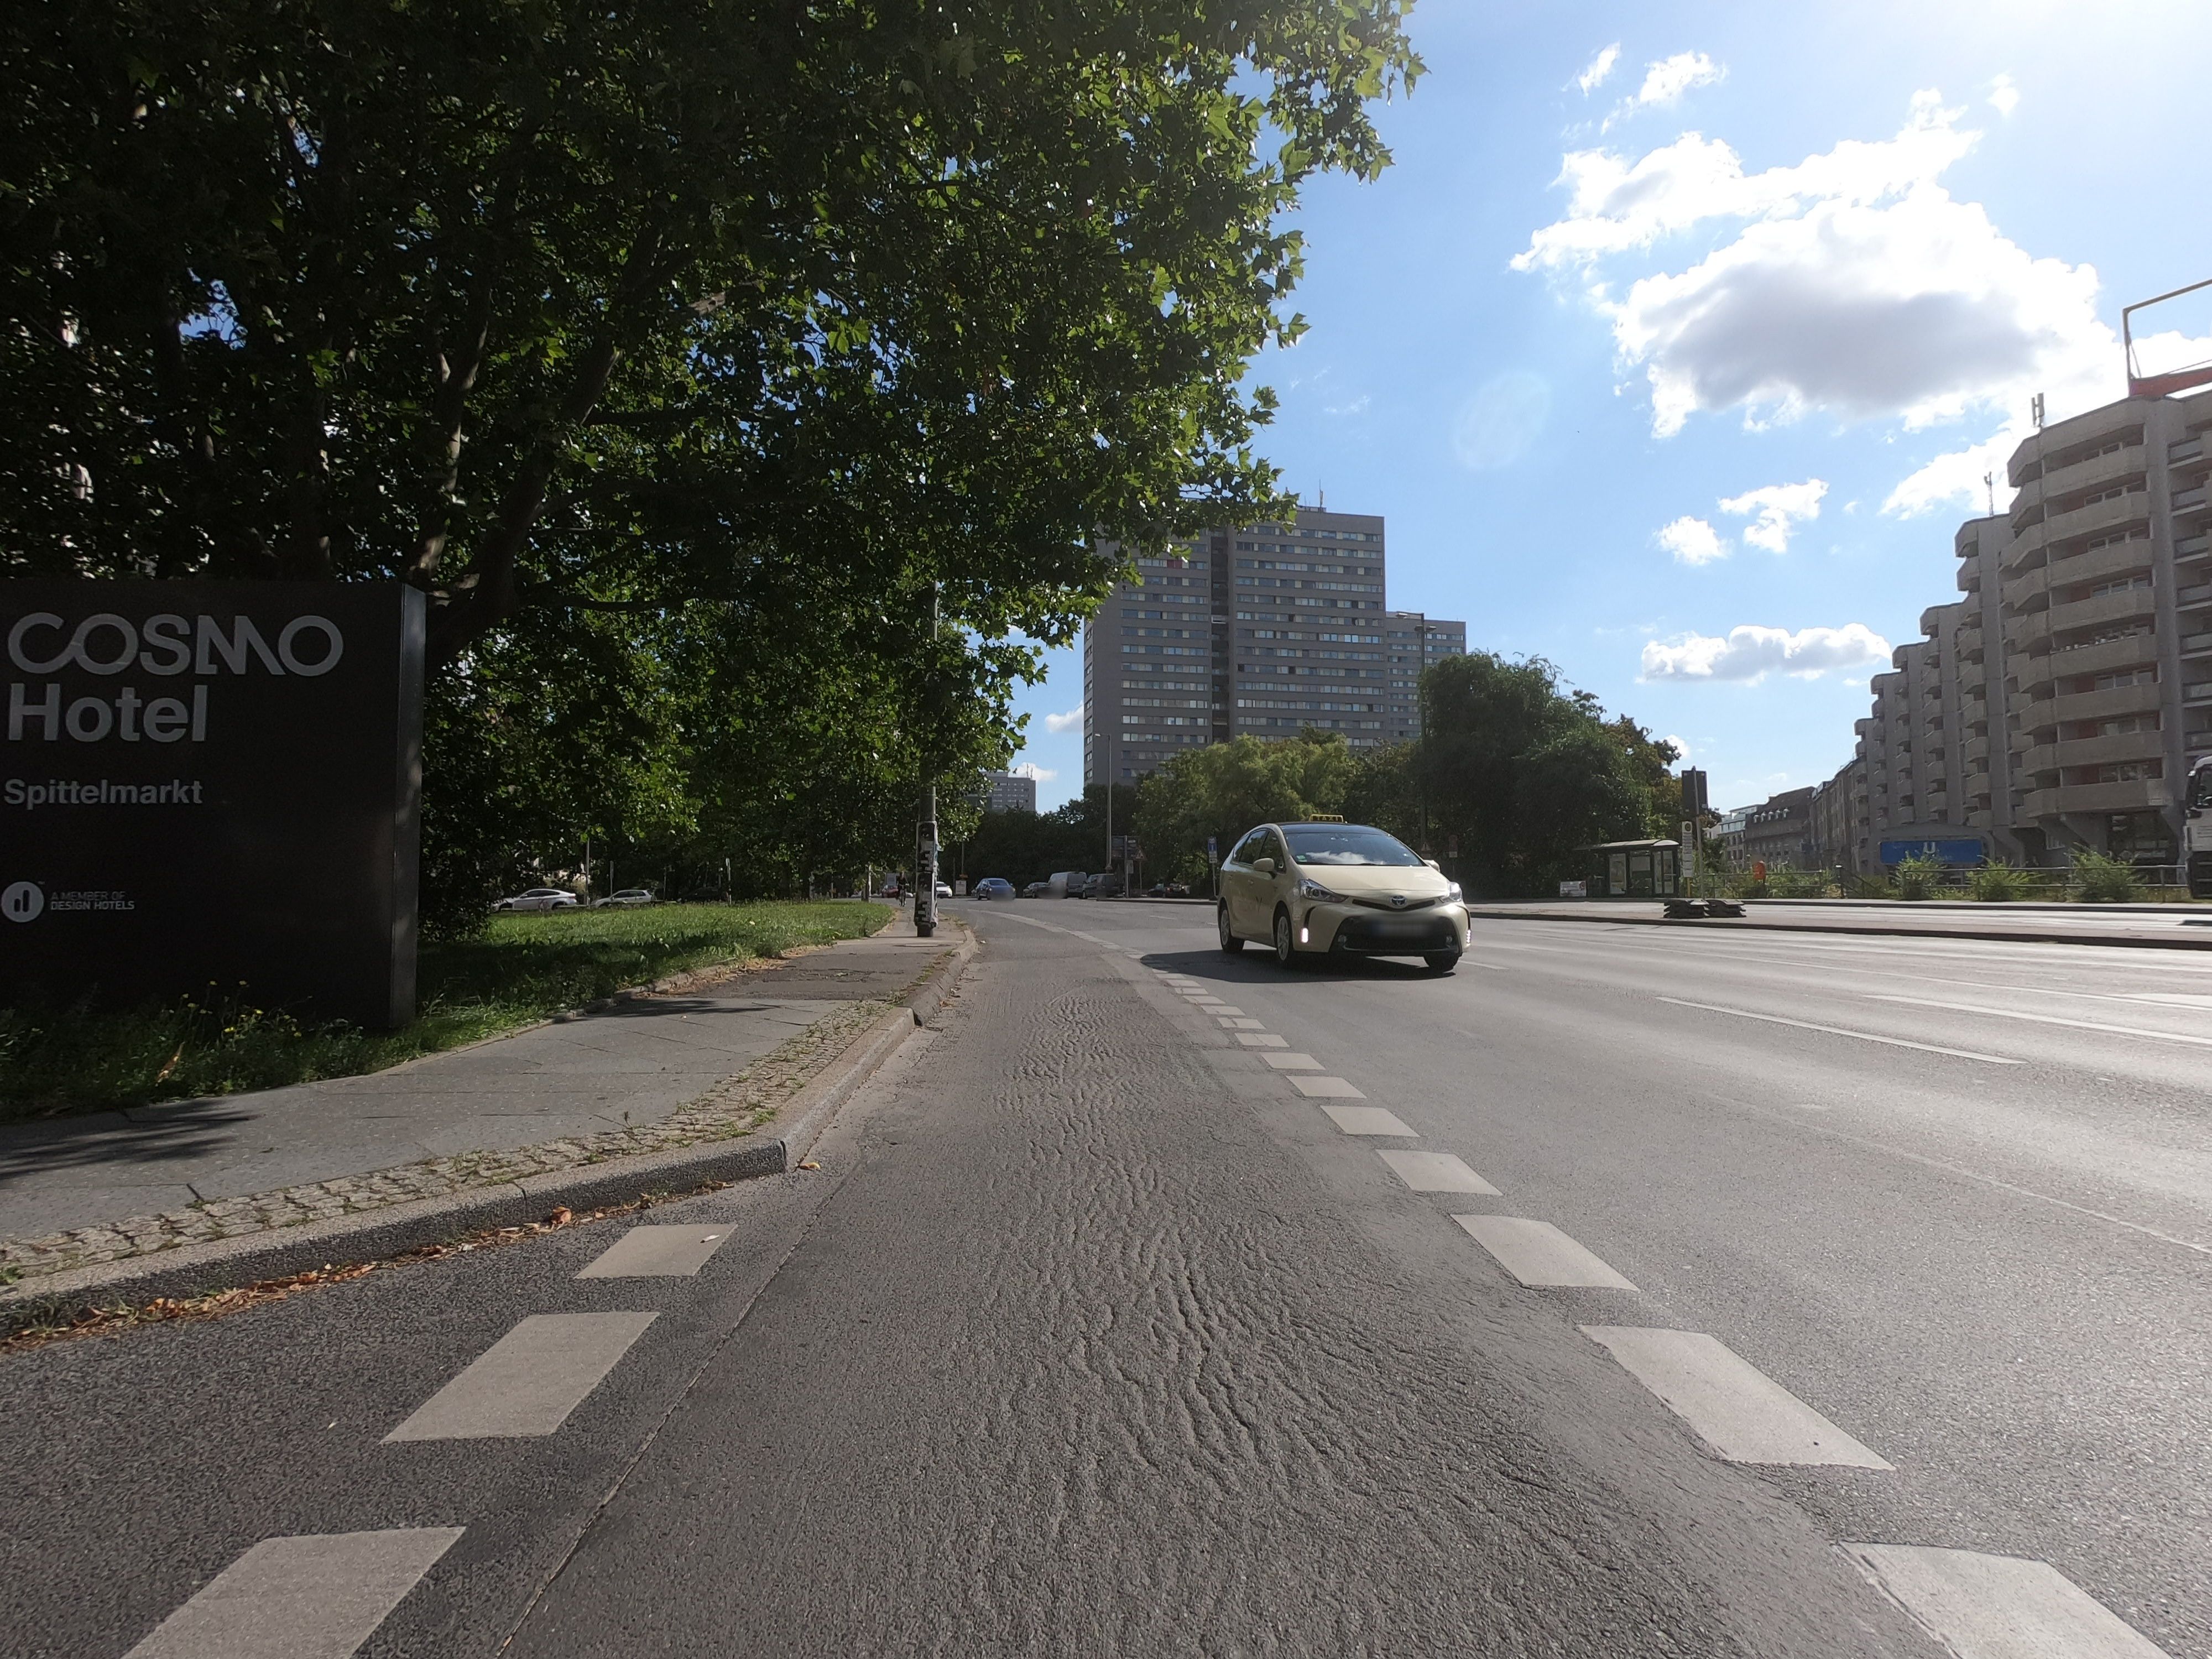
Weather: clear
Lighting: day
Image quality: good
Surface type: cycling surface
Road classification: service, cycleway
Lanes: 3
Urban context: urban centre
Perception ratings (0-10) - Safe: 7.86, Lively: 7.47, Beautiful: 9.61, Boring: 2.34, Depressing: 4.36, Wealthy: 8.03